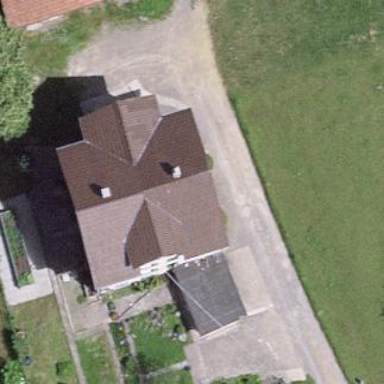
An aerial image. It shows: Farm building.